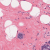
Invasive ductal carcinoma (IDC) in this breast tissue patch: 0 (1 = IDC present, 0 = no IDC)